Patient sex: M
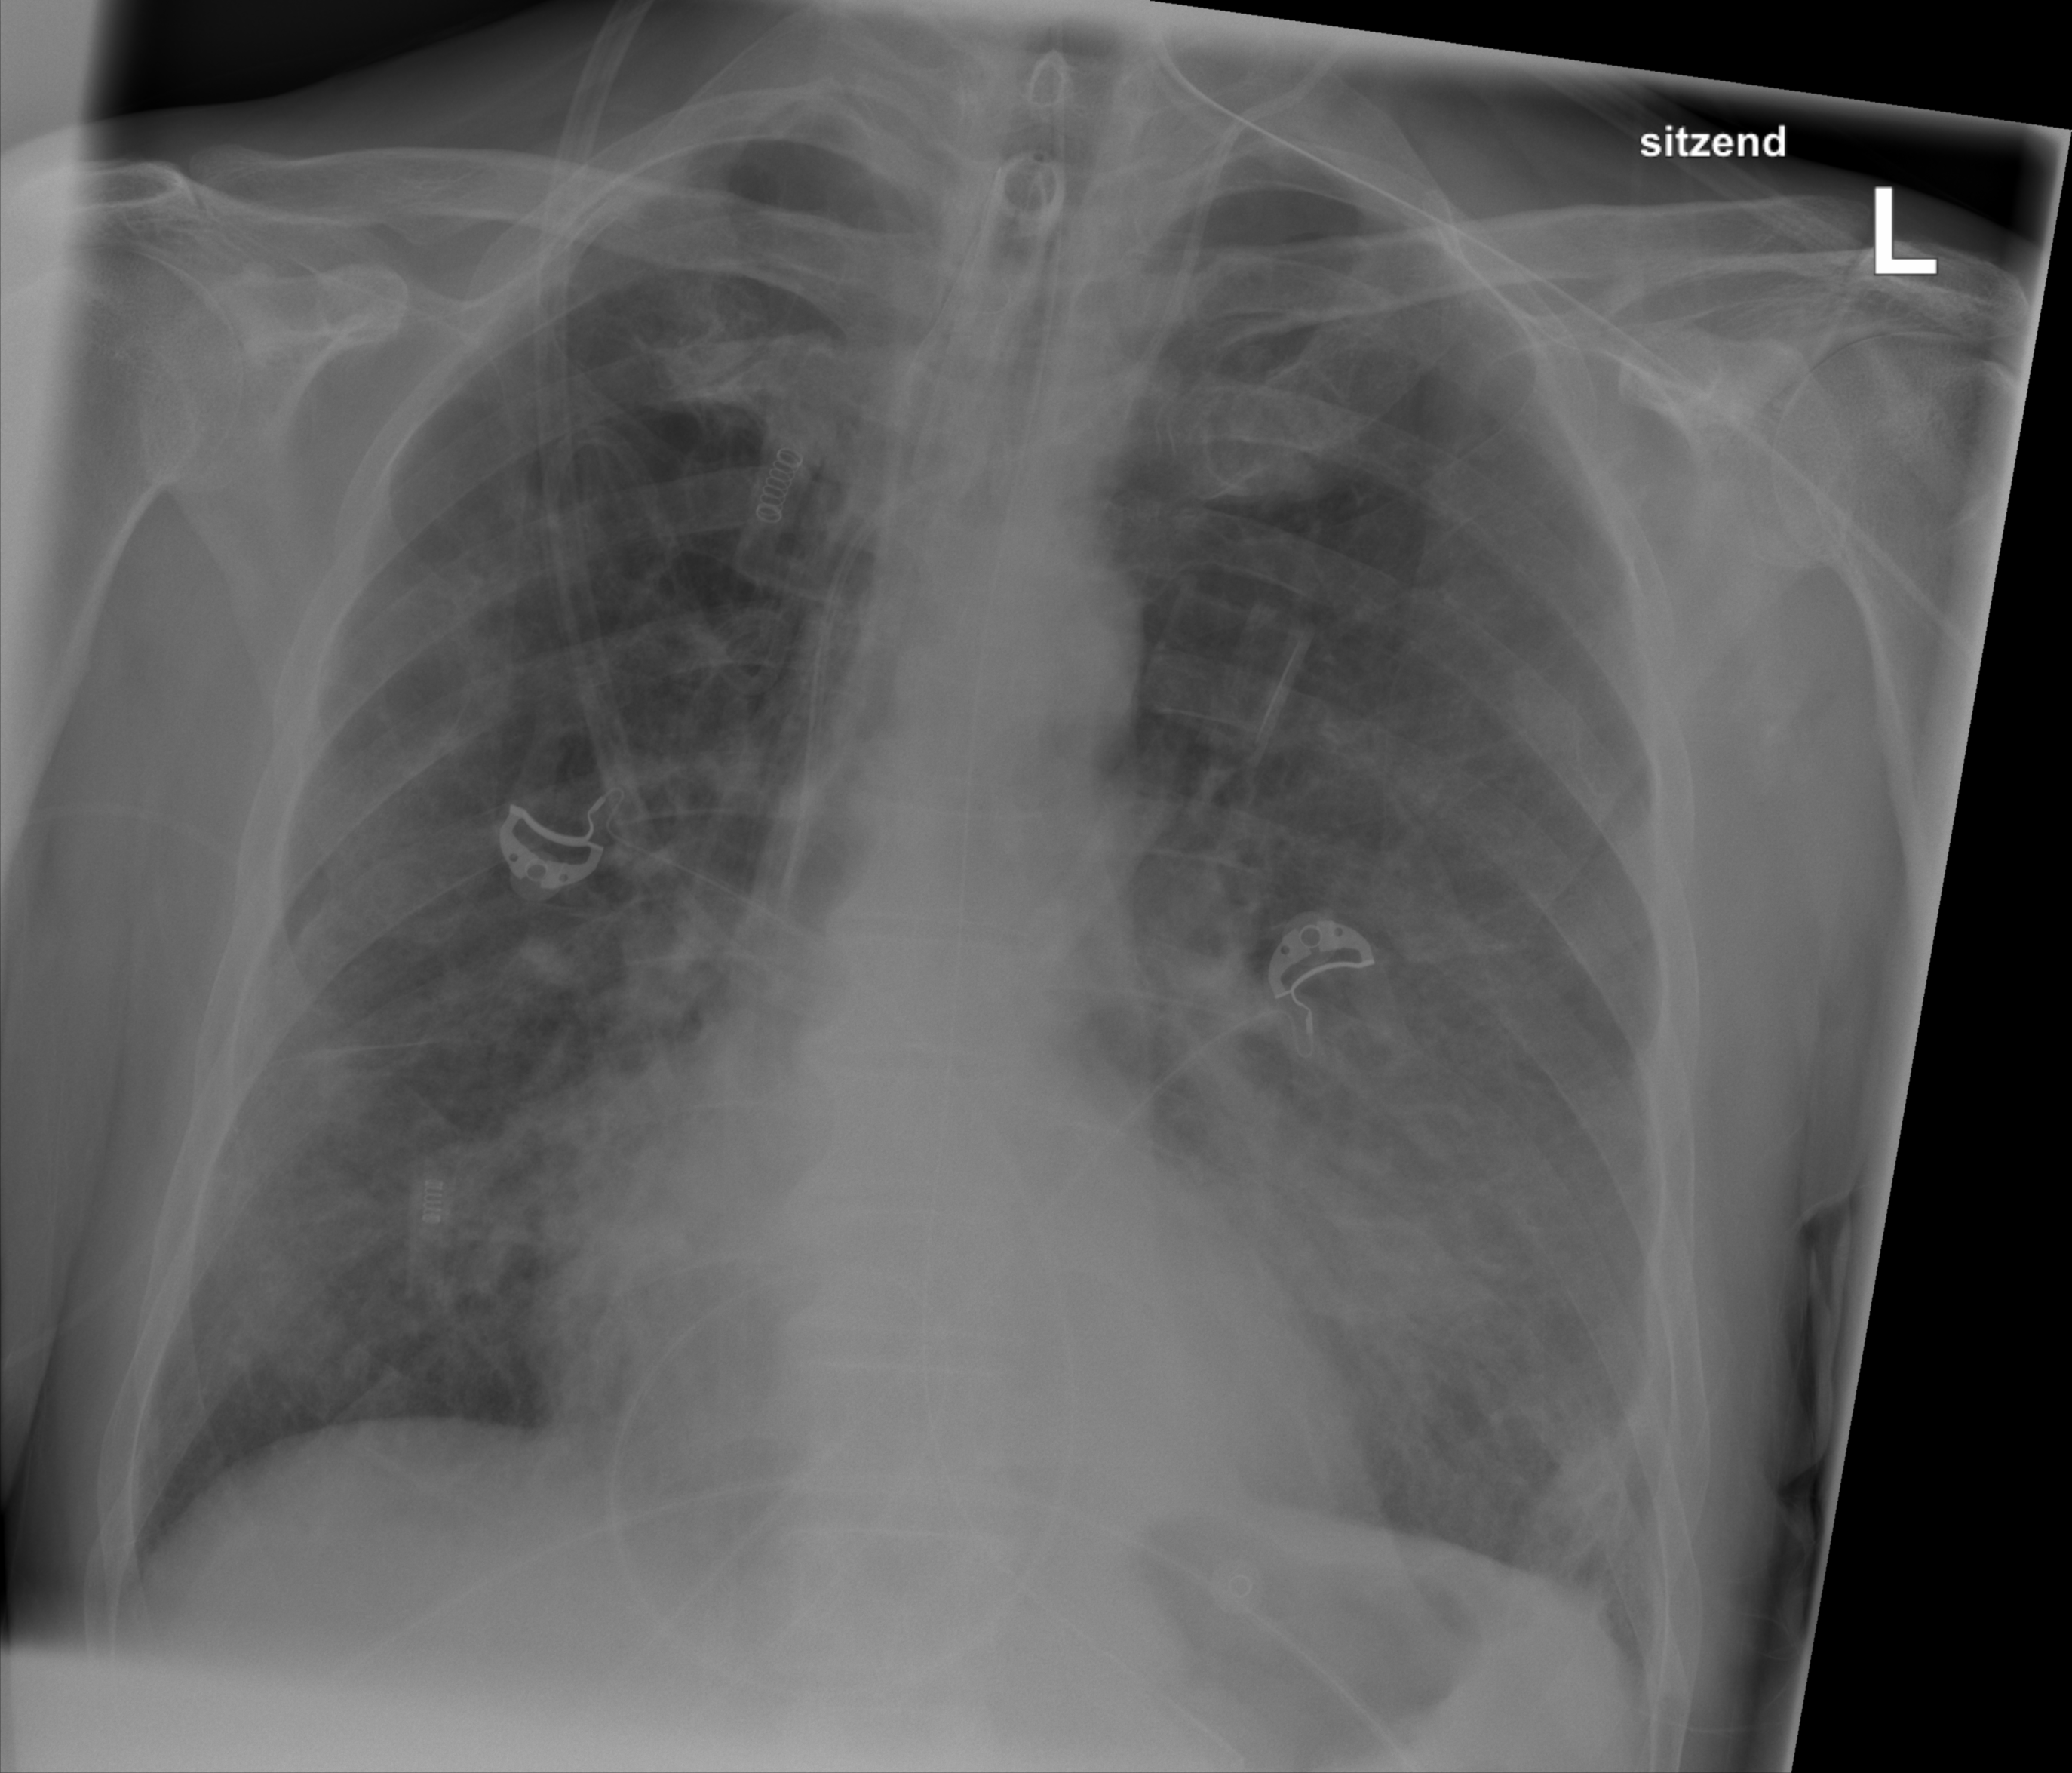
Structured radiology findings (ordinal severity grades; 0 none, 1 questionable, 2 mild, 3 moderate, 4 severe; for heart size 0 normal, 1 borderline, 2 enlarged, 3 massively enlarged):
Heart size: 0
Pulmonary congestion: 0
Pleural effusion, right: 0
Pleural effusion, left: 1
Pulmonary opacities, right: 3
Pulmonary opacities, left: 3
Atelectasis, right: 2
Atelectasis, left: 2